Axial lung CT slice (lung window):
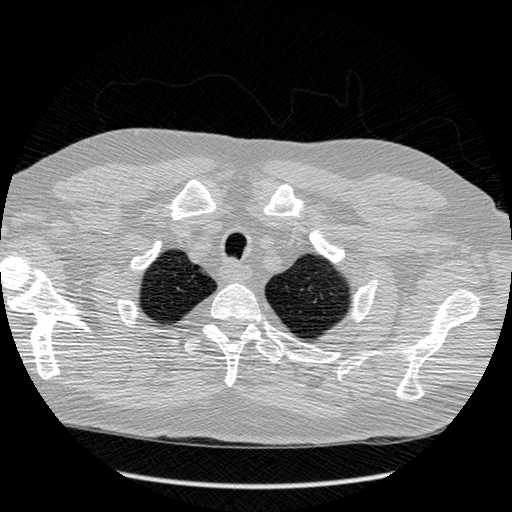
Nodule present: no